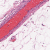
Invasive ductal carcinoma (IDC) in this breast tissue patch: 0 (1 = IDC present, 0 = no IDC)